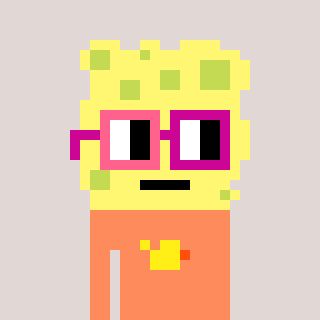
a pixel art character with square pink and red glasses, a sponge-shaped head and a peachy-colored body on a warm background